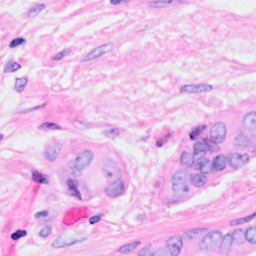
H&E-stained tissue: Breast